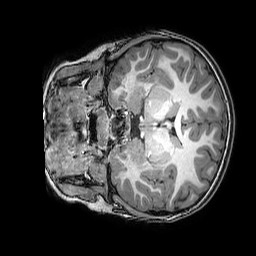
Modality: T1w
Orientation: coronal
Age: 7
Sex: male
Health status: healthy